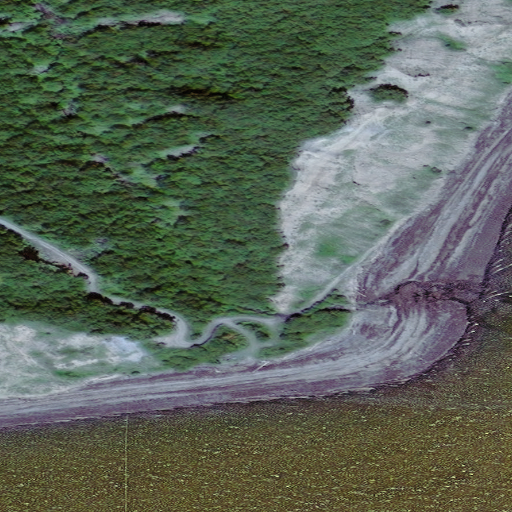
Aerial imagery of valley in Alaska named McNeil Canyon containing only unknown